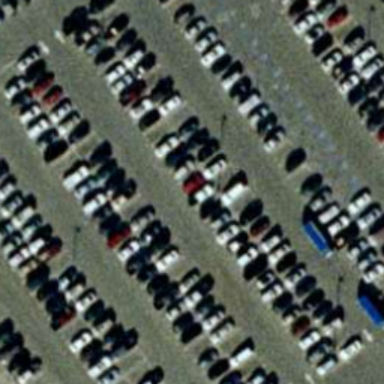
Lots of cars parked neatly in the parking lot .